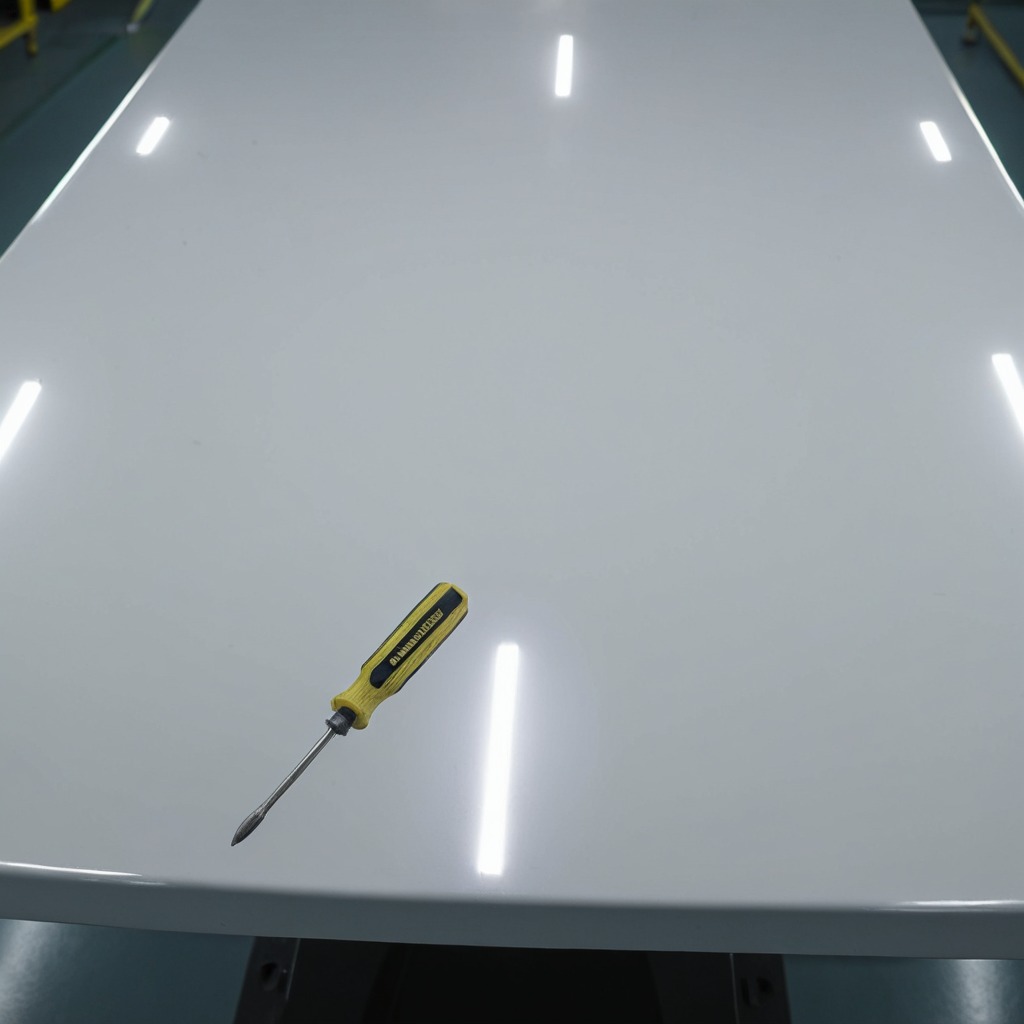
A screwdriver is lying on the table.